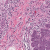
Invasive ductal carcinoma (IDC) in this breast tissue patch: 0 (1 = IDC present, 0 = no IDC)